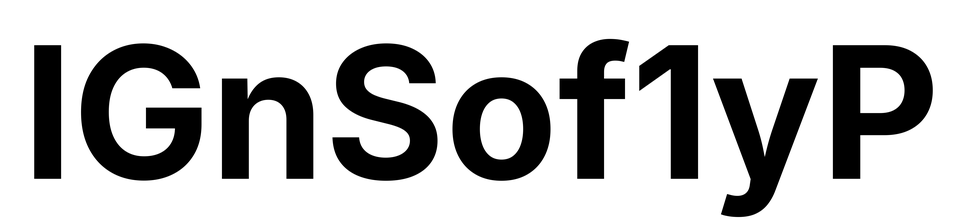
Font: Inter_Bold